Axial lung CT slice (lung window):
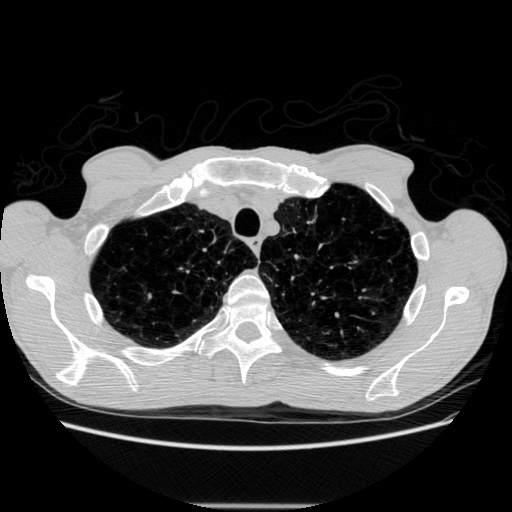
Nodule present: no